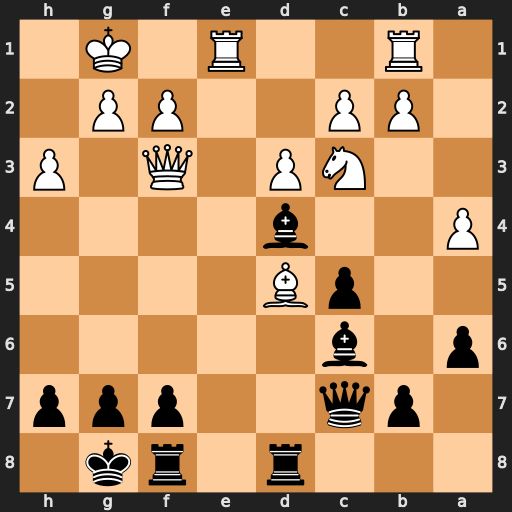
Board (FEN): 3r1rk1/1pq2ppp/p1b5/2pB4/P2b4/2NP1Q1P/1PP2PP1/1R2R1K1
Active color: b
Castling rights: -
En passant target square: -
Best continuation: Bxc3 Bxc6 Bxe1